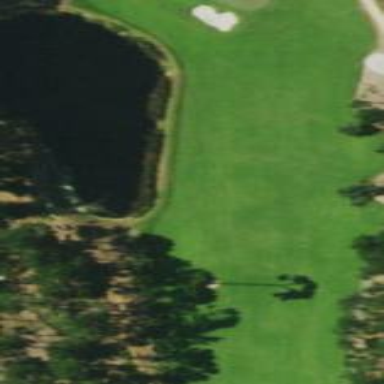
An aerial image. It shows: Water hazard on golf course. The hazard is natural water feature.